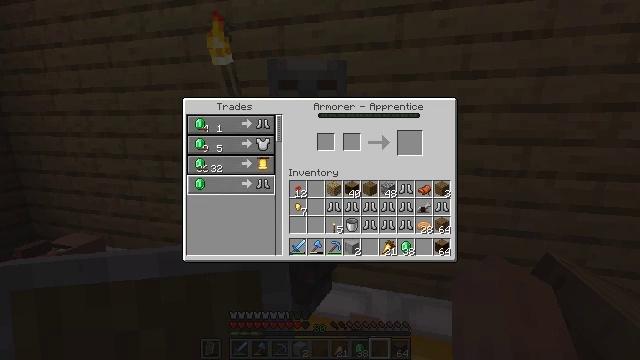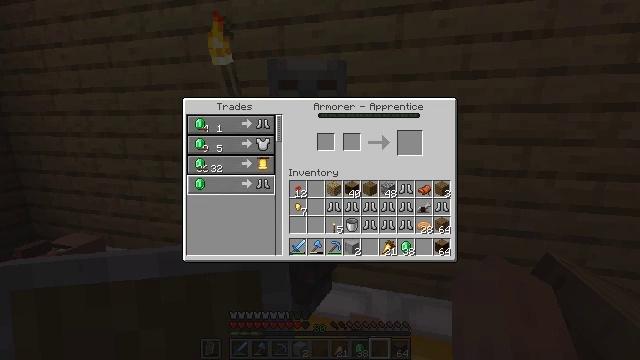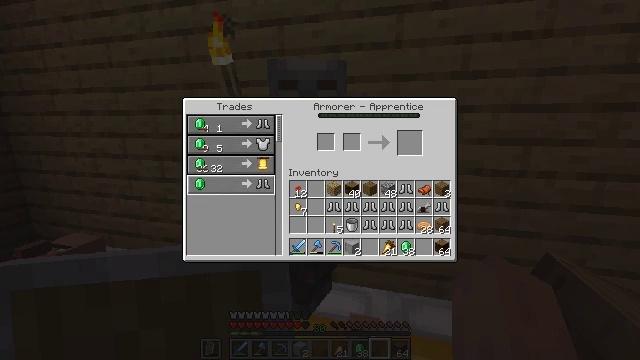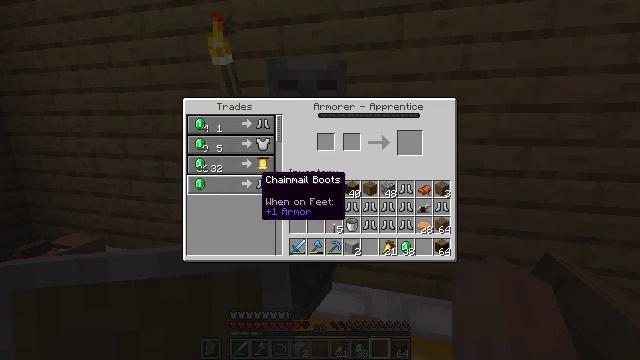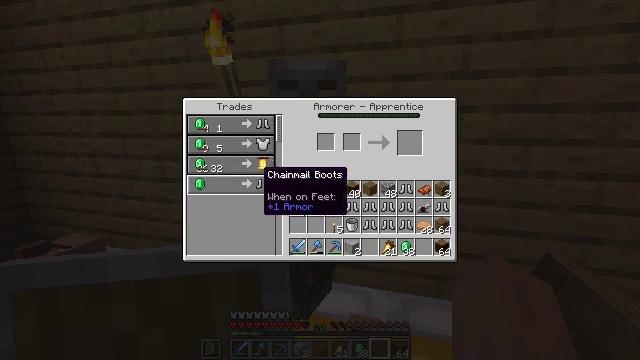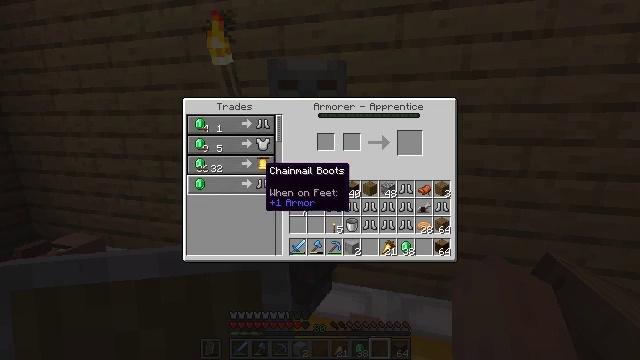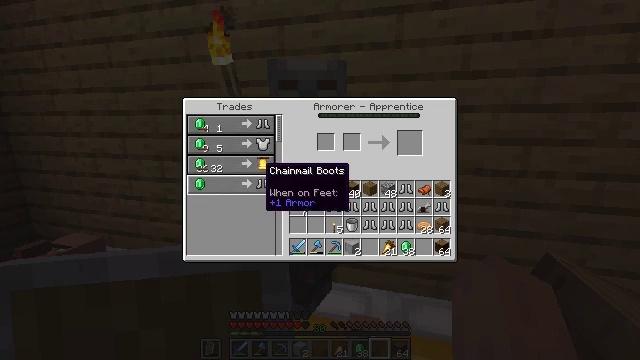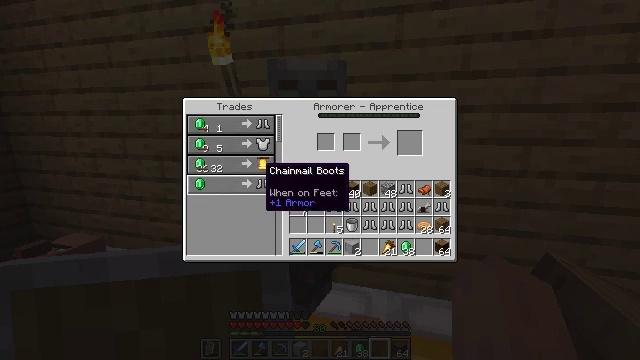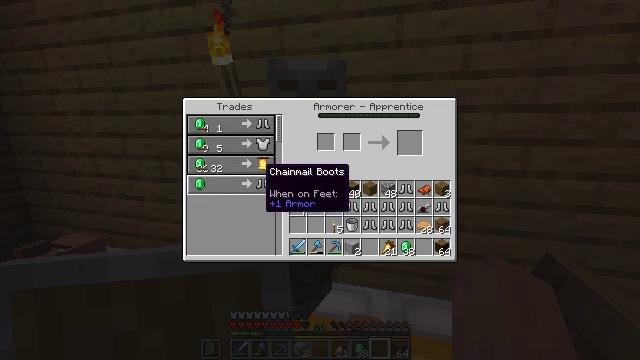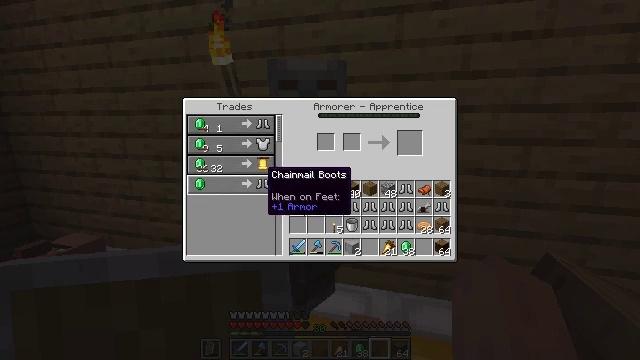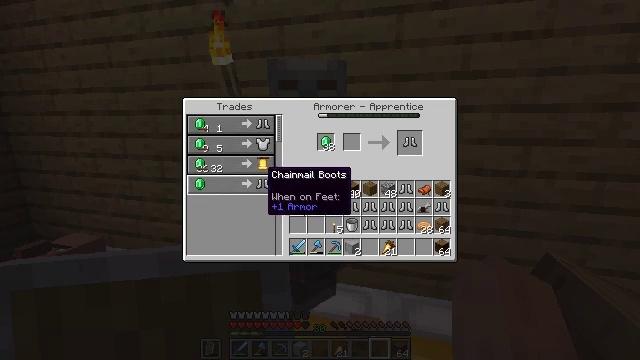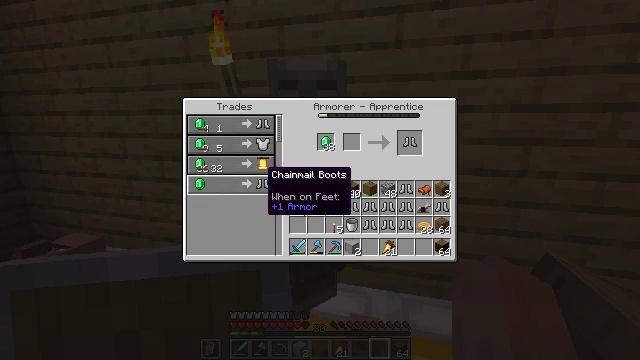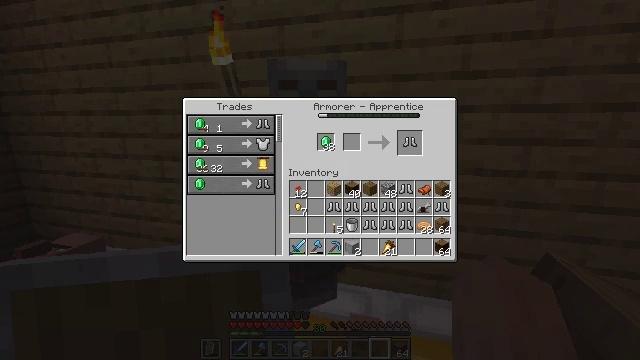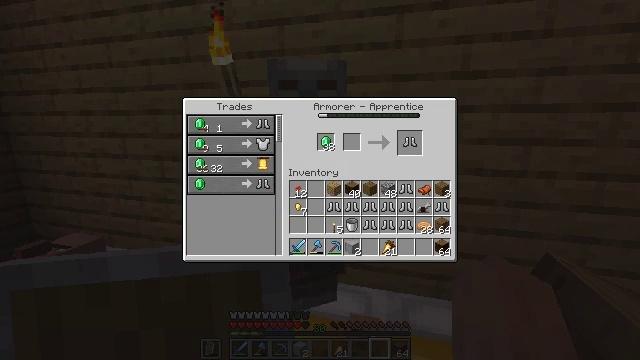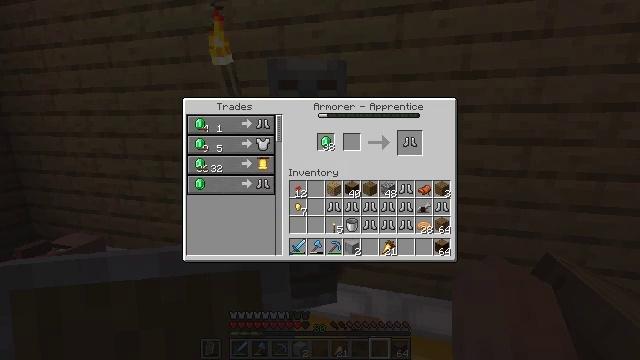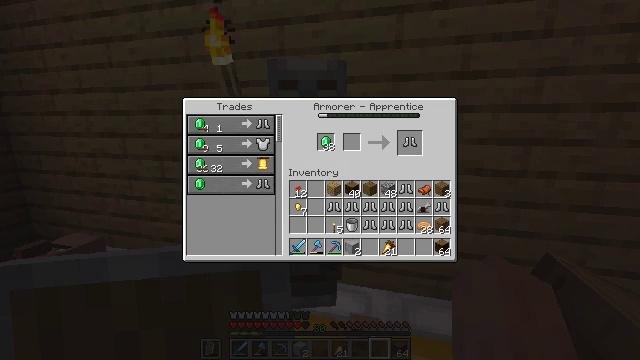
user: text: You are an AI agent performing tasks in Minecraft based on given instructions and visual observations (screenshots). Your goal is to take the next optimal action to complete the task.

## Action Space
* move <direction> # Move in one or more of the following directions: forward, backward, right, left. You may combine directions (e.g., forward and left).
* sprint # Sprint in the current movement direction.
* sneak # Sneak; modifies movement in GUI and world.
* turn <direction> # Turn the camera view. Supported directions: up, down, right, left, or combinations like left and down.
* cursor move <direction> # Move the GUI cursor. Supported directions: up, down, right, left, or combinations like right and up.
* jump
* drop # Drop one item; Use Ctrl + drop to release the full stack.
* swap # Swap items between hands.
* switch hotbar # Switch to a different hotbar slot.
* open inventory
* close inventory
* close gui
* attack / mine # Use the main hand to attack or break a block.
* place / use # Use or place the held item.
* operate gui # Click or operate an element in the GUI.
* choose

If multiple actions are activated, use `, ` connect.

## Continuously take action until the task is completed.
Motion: motion action
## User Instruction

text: Put the necessary materials in the crafting grid to make chainmail boots.
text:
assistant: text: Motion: no_op
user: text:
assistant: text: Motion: no_op
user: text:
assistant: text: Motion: no_op
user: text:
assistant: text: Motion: no_op
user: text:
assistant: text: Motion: no_op
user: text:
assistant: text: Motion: no_op
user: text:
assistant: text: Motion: no_op
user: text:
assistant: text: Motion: no_op
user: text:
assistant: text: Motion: no_op
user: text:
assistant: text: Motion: operate gui
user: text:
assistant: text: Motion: operate gui
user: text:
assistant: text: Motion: cursor move right
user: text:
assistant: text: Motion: cursor move right and up
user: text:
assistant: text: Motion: cursor move right and up
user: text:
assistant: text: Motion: cursor move right
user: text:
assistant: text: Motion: no_op
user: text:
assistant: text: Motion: no_op
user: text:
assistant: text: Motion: no_op
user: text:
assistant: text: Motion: no_op
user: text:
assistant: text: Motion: no_op
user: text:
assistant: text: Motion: no_op
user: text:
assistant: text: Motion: no_op
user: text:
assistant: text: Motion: no_op
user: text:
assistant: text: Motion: no_op
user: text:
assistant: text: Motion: no_op
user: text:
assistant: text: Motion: operate gui
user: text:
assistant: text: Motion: operate gui
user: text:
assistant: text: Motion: no_op
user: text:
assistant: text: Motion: no_op
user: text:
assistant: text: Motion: cursor move left